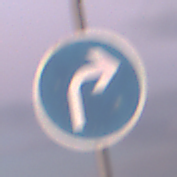
Verkehrszeichen: VorgeschriebeneFahrtrichtungRechts
Umgebung: Outdoor, Nature
Tageszeit: SunriseSunset
Wetter: PartlyCloudy
Licht: Natural
Jahreszeit: NotSpecified
Kontrast: LowContrast